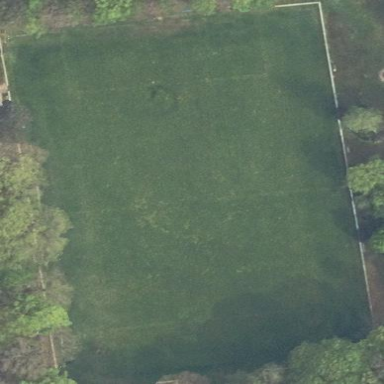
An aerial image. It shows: Soccer pitch for outdoor sports and leisure activities.